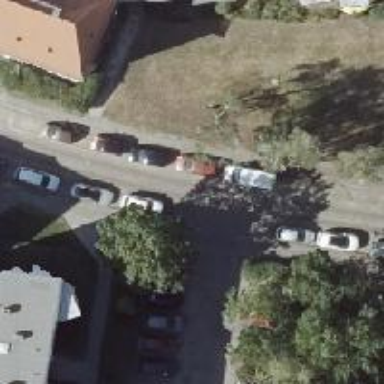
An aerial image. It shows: Residential road with sidewalks on both sides.